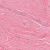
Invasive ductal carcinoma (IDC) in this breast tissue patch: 0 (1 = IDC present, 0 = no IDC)